Field crop: maize
Growth stage: 2
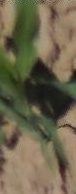
Species: maize